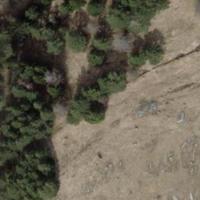
EUNIS habitat code: 43
Species observed at this site:
Pyrausta despicata
Zygaena filipendulae
Campanula glomerata